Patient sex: M
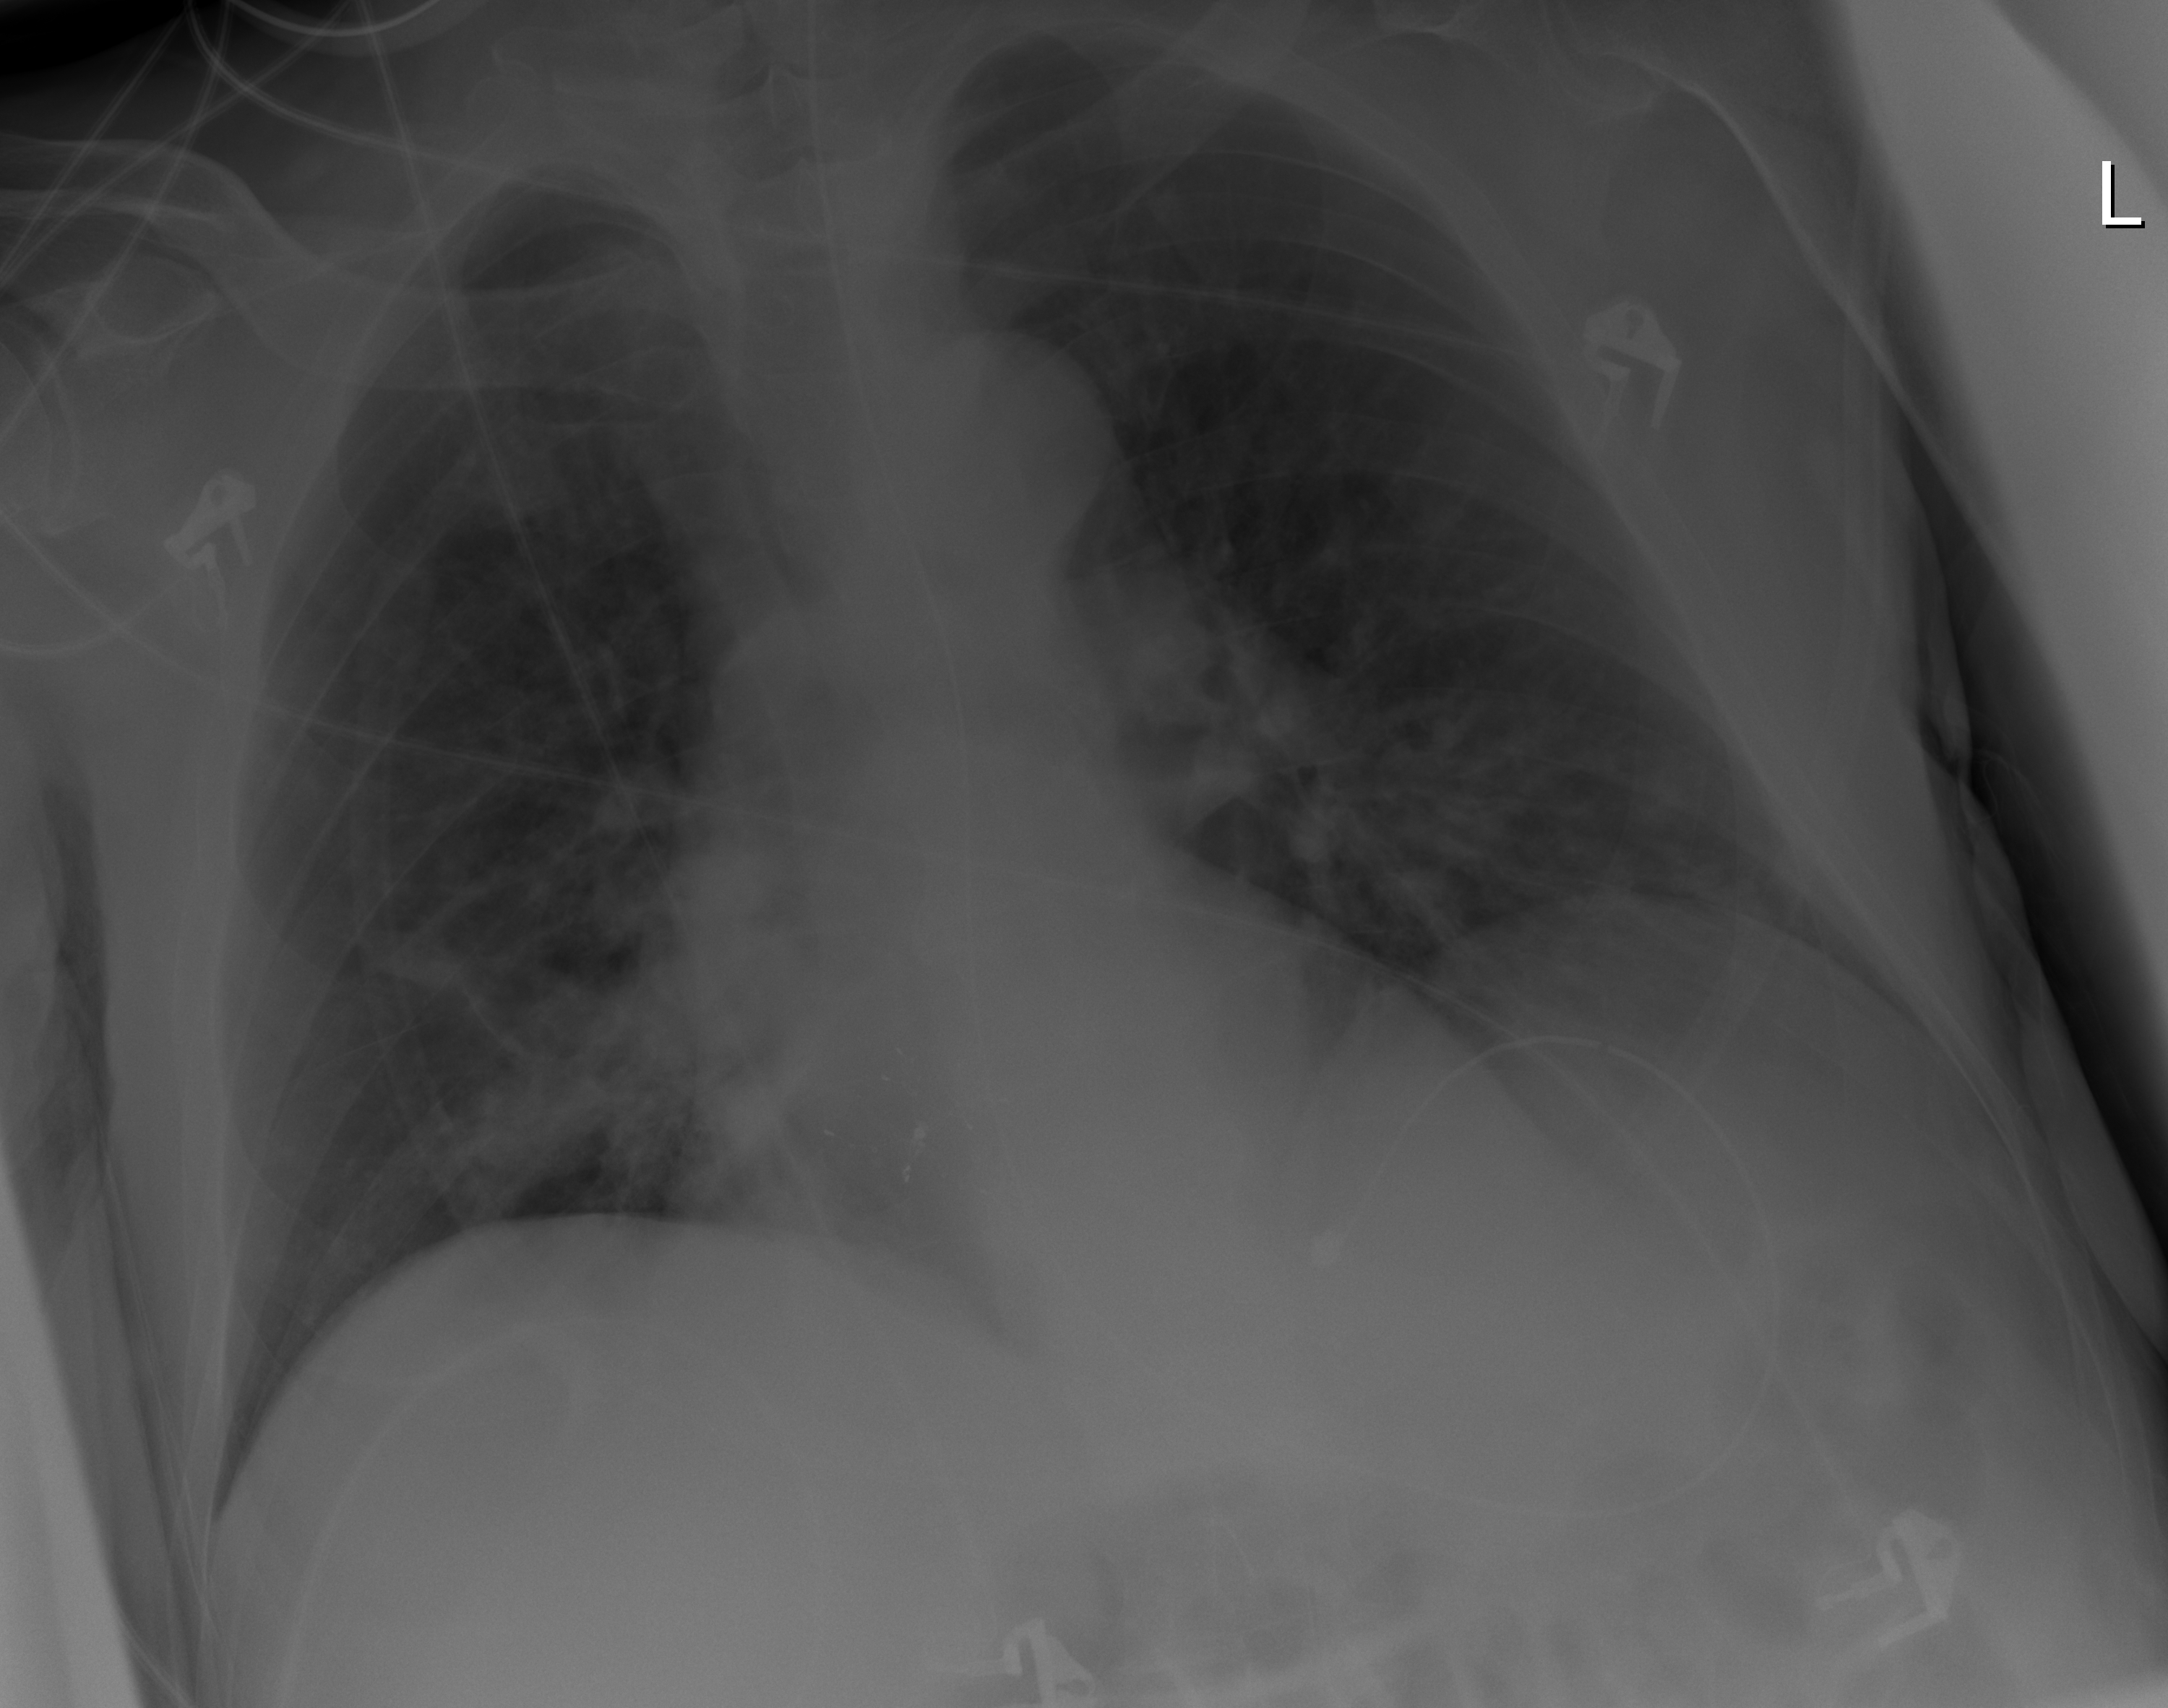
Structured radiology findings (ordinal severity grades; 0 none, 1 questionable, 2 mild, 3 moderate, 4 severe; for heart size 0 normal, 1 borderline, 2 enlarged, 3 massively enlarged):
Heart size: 0
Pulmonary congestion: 2
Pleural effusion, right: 0
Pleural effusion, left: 0
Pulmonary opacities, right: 2
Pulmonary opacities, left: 2
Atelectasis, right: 2
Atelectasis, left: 2